Field crop: tomato
Growth stage: 2
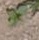
Species: solanum